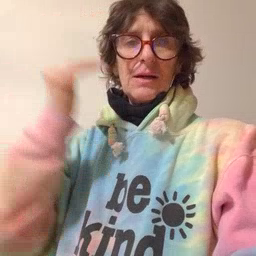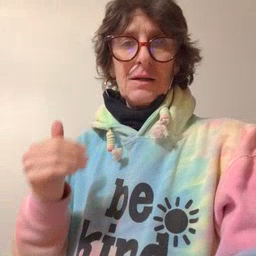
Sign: head